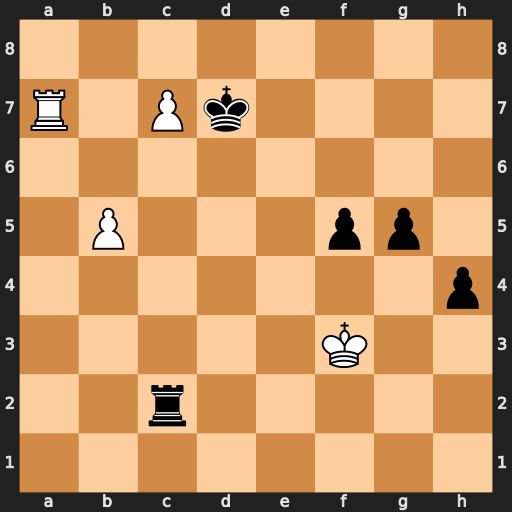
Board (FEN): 8/R1Pk4/8/1P3pp1/7p/5K2/2r5/8
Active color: w
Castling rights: -
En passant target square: -
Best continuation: b6 h3 Ra8 h2 Rd8+